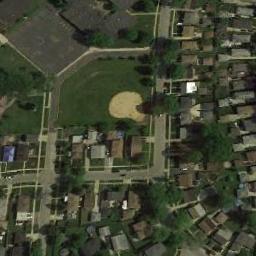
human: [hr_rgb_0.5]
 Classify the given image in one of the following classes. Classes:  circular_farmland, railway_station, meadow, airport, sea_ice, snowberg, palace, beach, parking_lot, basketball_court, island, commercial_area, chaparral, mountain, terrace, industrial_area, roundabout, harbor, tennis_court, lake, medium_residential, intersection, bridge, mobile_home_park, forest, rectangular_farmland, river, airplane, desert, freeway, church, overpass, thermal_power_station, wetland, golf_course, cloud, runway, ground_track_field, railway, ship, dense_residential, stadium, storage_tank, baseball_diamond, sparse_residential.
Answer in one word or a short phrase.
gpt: baseball_diamond